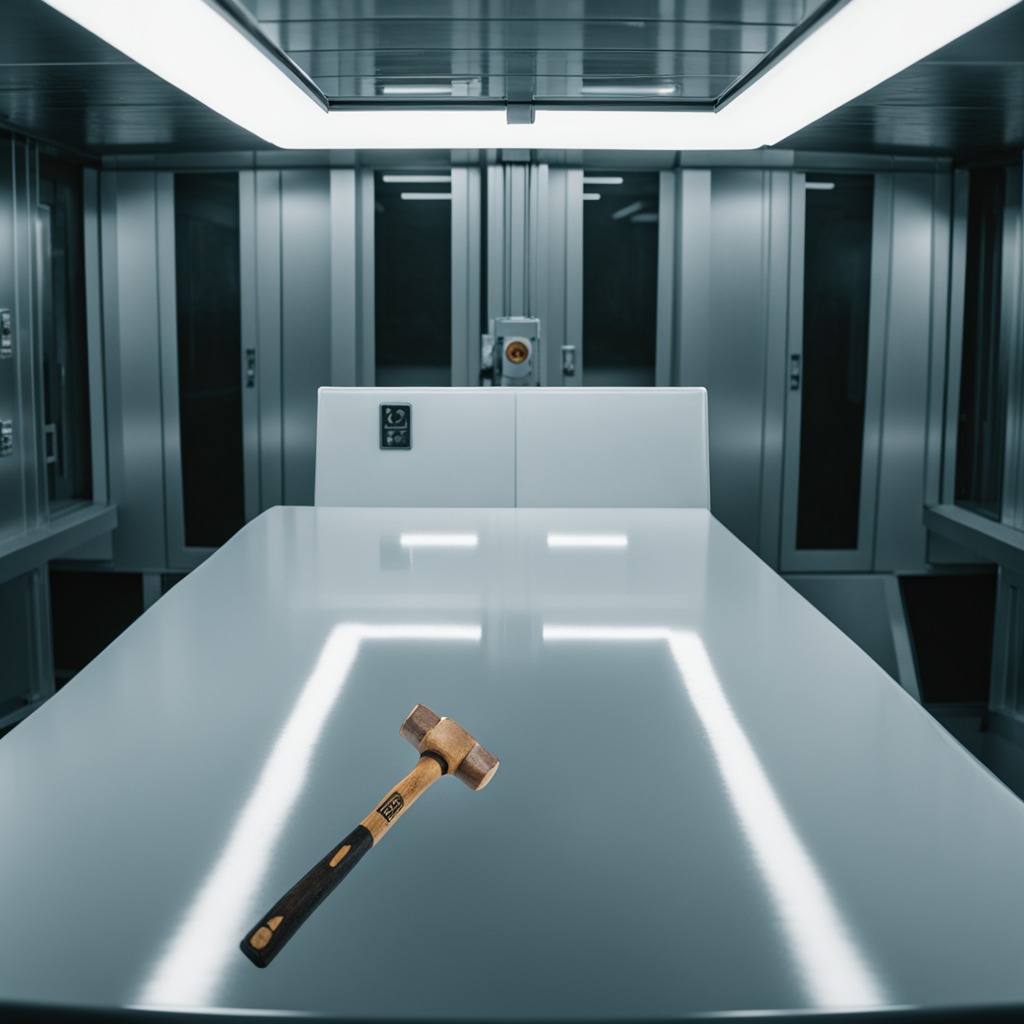
A hammer is lying on a table in a ship maintenance bay industrial lighting.